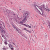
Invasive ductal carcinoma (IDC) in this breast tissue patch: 0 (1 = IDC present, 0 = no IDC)